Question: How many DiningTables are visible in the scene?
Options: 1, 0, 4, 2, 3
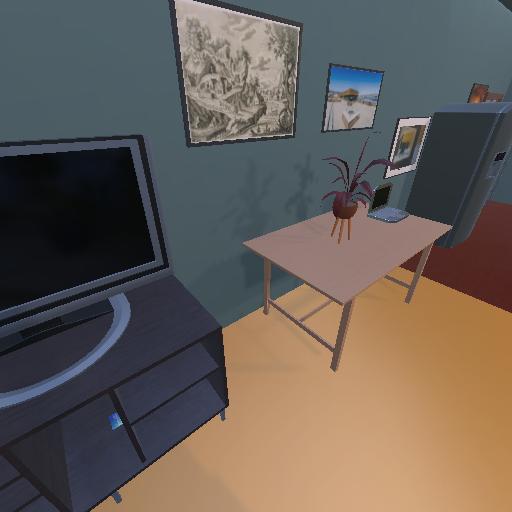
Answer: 1